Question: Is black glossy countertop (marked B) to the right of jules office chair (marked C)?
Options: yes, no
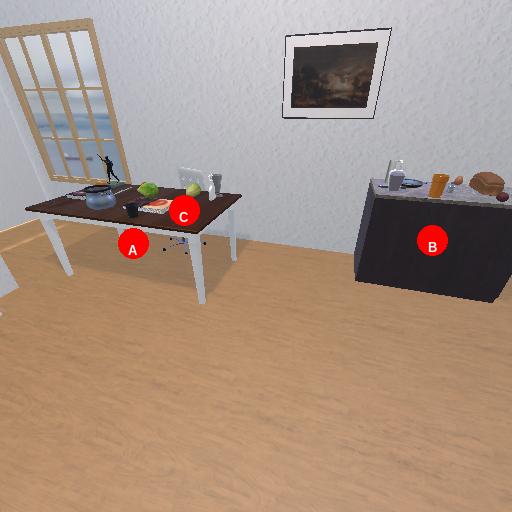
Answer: yes